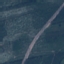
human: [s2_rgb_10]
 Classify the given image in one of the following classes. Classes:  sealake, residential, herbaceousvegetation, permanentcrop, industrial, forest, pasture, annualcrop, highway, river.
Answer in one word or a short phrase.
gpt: Highway